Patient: sex M, age 28
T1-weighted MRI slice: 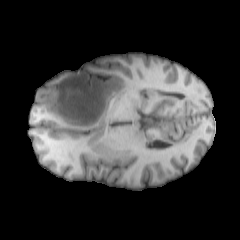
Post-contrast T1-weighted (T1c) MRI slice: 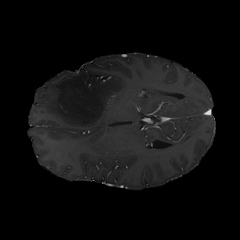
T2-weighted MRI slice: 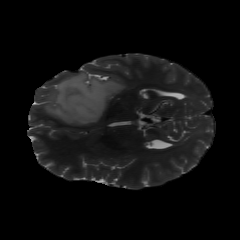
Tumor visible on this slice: yes
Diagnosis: Astrocytoma, IDH-mutant
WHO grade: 2